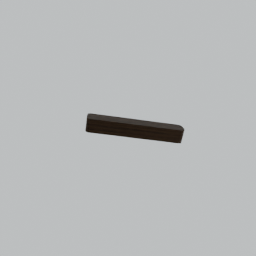
Label: furniture